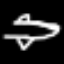
Label: airplane